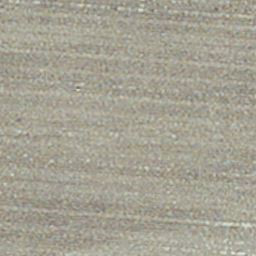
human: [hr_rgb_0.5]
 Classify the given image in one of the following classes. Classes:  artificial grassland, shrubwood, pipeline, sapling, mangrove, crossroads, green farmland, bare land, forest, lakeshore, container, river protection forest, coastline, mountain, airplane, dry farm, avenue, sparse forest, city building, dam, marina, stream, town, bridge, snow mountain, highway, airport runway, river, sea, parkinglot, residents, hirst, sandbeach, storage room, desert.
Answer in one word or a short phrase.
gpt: dry farm